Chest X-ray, PA view. Patient: 51 years old, sex F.
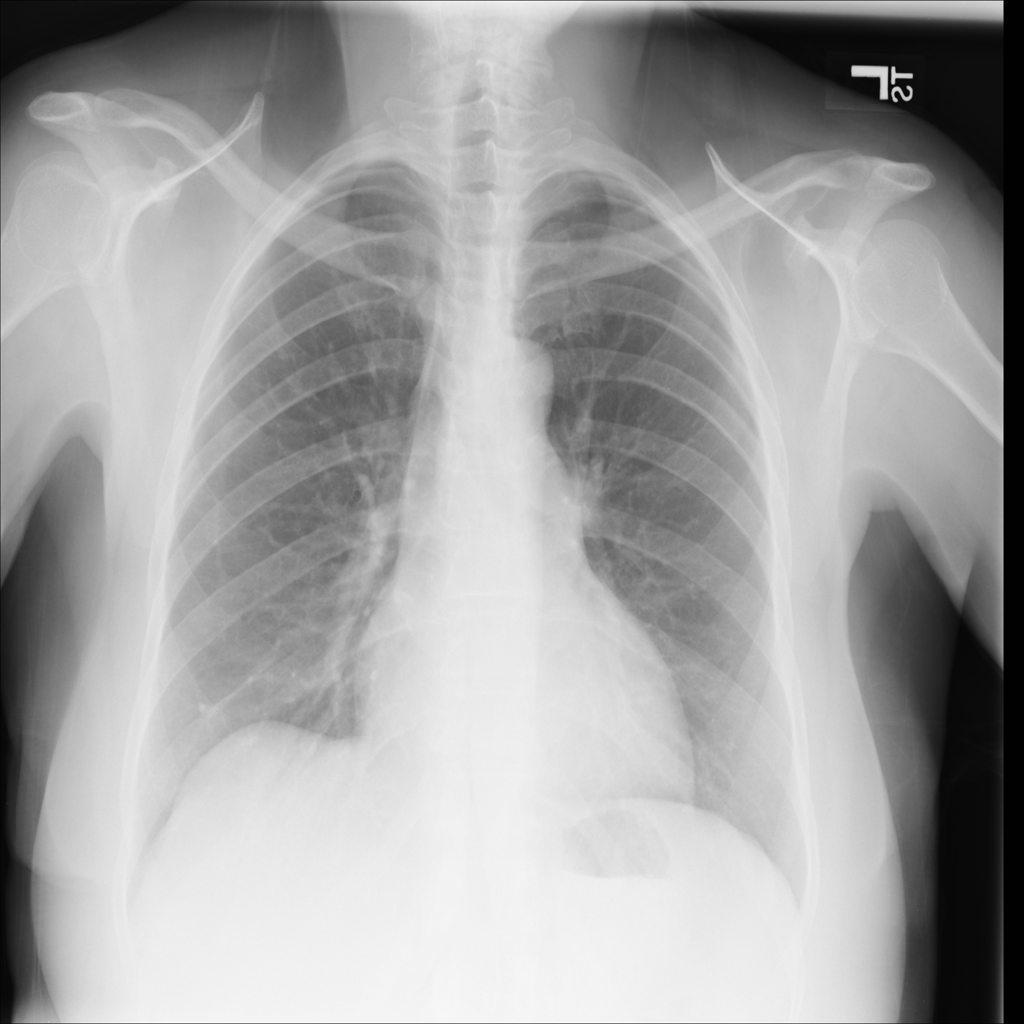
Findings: No Finding